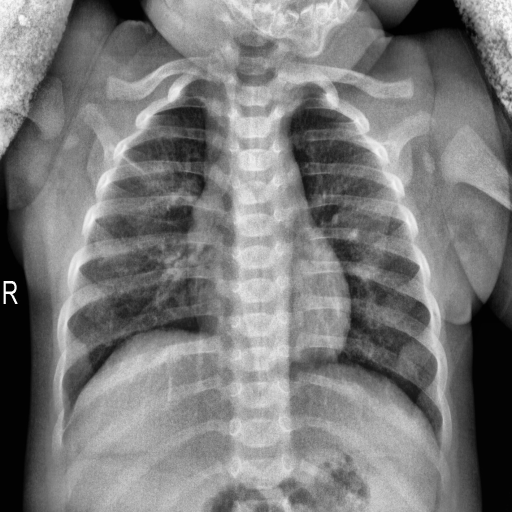
Finding: NORMAL